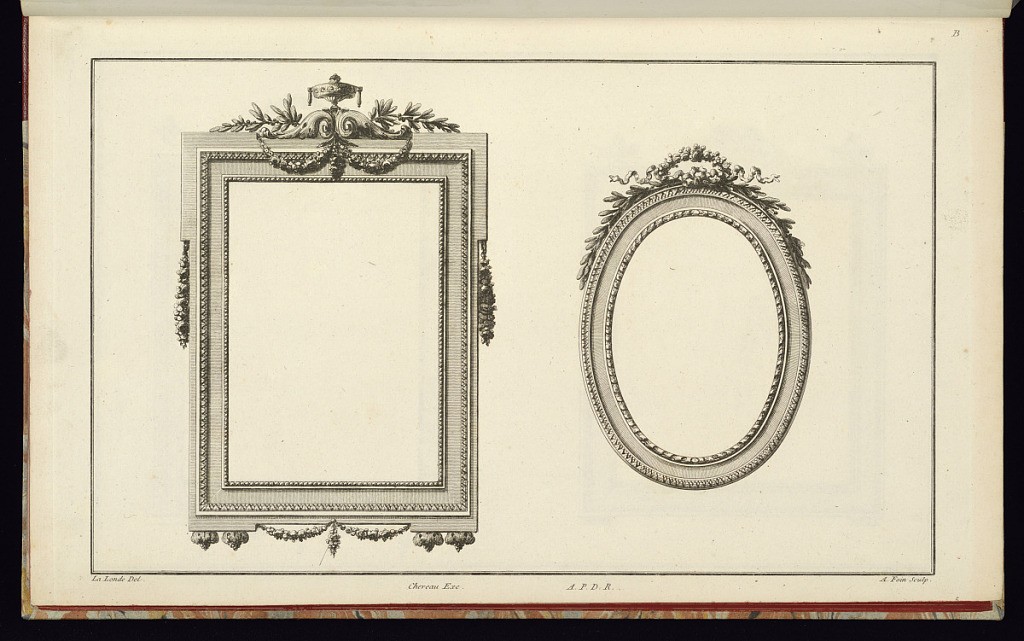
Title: Two Frame Designs
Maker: Richard de Lalonde, French, active 1780–96
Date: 1785-1788
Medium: Etching on off-white laid paper
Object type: Print
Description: Two frame designs, arranged horizontally on the page. The frame at left is rectangular, and features bead course at the sight edge, fluted cove, and lamb's tongue and dart molding in the center, and fluted cove at the back edge. On the left and right side, garlands of flowers hang from outset corners in the frame, about 1/3 of the way from the top. The top of the frame has sculptural carving of a lidded vase atop scrolling acanthus leaves and festoons of roses; the bottom of the frame has a festoon of roses within an inset in the middle. The frame on the right is oval, with ribbon twist ornament at the sight edge, fluted cove in the middle, and lamb's tongue and dart at the back edge. The top of the frame has a carved wreath of roses and branches of leaves. The plate is signed and numbered.